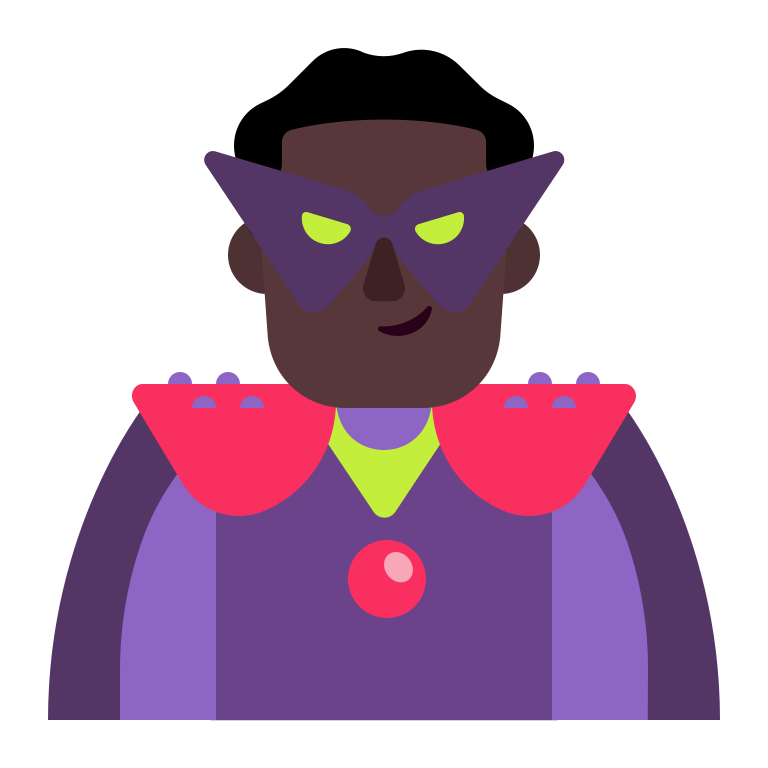
man supervillain flat dark